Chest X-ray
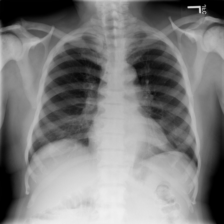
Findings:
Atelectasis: negative
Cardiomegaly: negative
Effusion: negative
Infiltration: negative
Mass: negative
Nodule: negative
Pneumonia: negative
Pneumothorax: negative
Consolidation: negative
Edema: negative
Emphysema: negative
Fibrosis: negative
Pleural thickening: negative
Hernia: negative